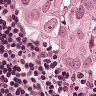
Metastatic tissue present: yes